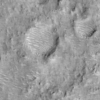
Label: not_dusty